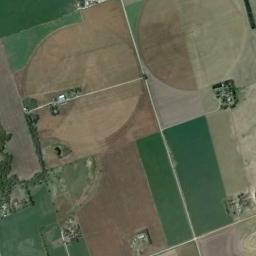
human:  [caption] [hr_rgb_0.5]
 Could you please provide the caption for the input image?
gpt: Only the round farmland is in the upper right corner .

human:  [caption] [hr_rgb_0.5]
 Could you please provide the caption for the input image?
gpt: Two khaki circular farmlands are on the ground and some other shapes of farmlands beside .

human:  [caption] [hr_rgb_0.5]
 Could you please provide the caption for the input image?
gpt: There are some bare circle farmland and green square farmland .

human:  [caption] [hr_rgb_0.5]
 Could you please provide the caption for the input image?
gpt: Two light green and tan mixed circular fields .

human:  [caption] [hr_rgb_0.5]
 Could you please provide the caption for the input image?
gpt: There are two yellow circular farmlands of different sizes .